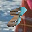
Label: 8